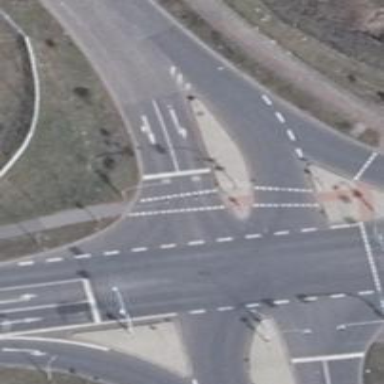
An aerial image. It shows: Road crossing with traffic signals.